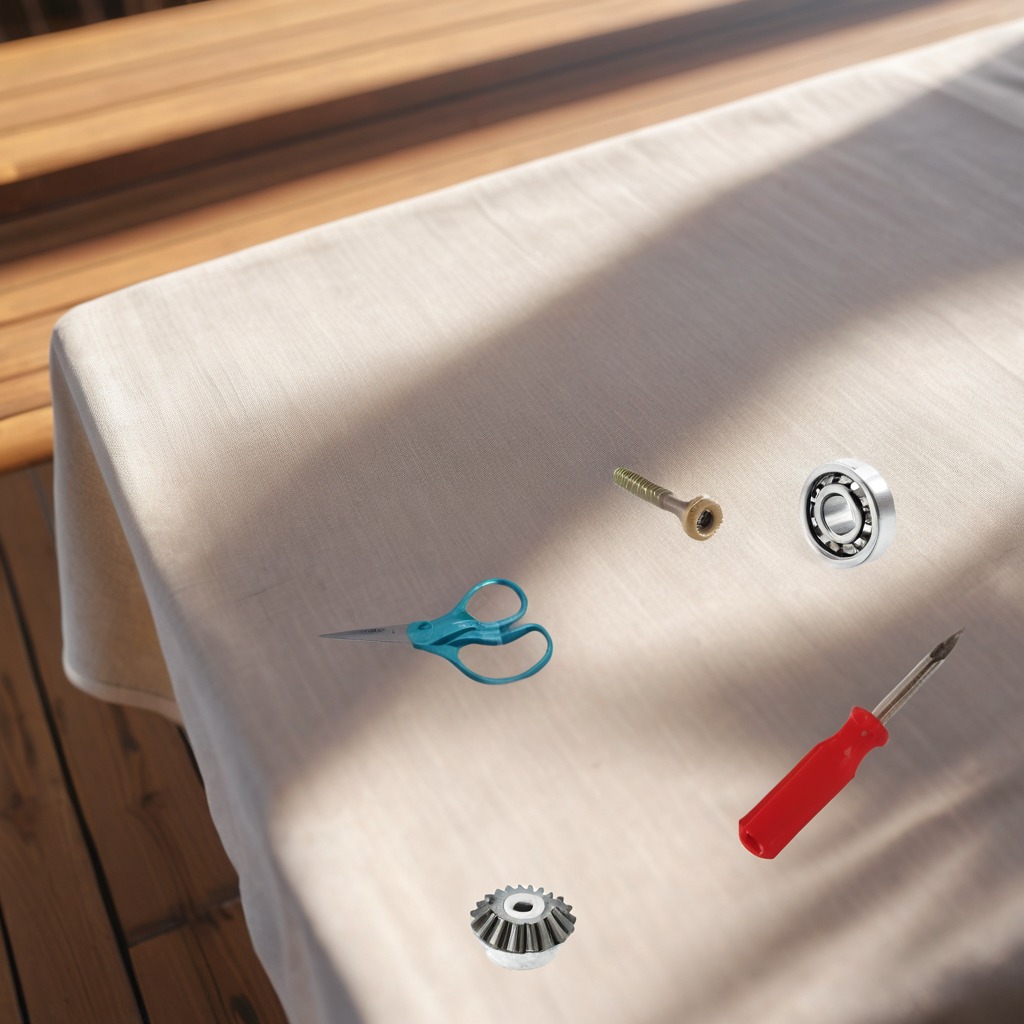
A ball bearing, a steel gear with teeth, a metal machine screw, a screwdriver, and a pair of scissors are lying on the wooden table.